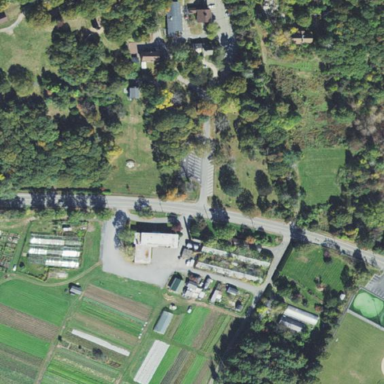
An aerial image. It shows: Farmyard with agricultural activities.